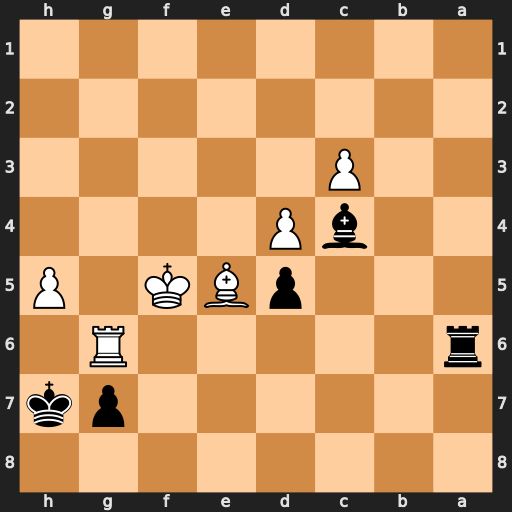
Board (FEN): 8/6pk/r5R1/3pBK1P/2bP4/2P5/8/8
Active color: b
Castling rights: -
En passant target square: -
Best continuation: Bd3+ Kg5 Bxg6 hxg6+ Rxg6+